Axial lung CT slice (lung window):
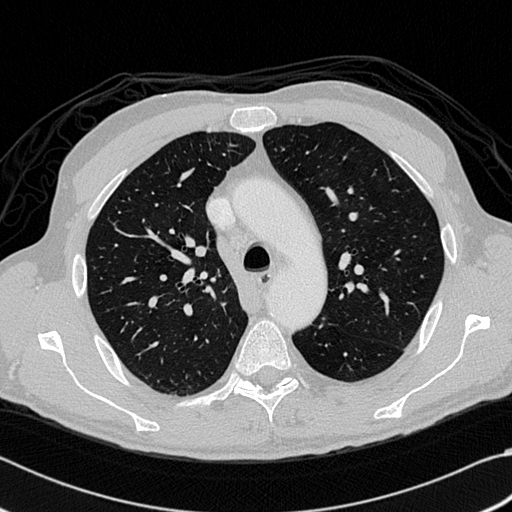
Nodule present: no